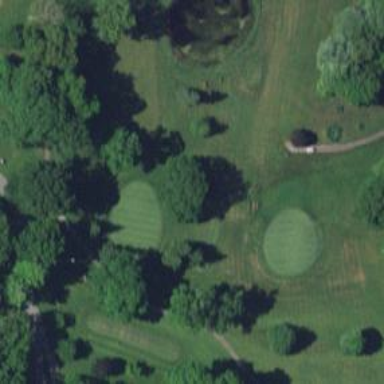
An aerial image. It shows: Golf tee.